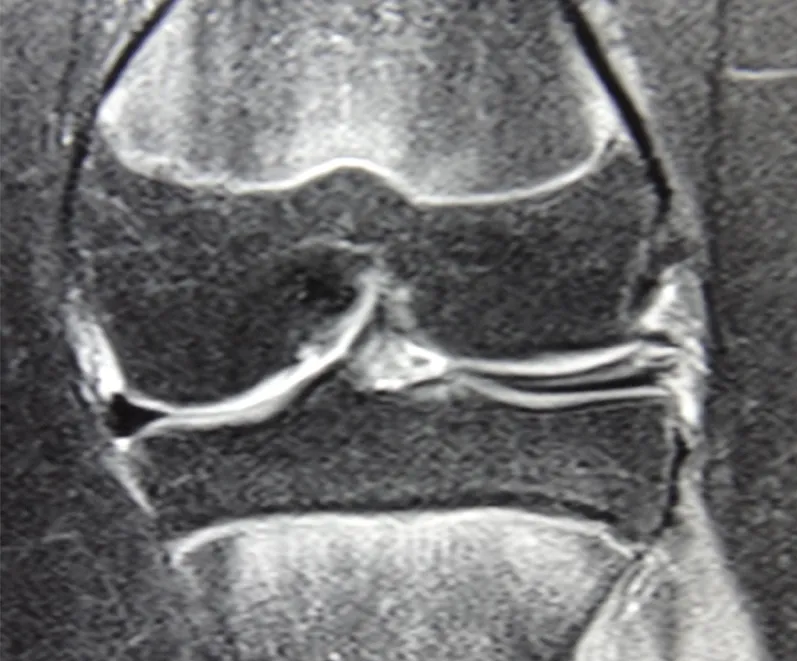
Coronal slice of MRI showing discoid lateral meniscus with complex horizontal tear. MRI, magnetic resonance imaging.
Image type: radiology (mri)